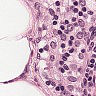
Metastatic tissue present: no